Question: SQL for identifing the following query?
Which month shows the greatest amount of total dollars spent on travel and entrainment by customers in each region?

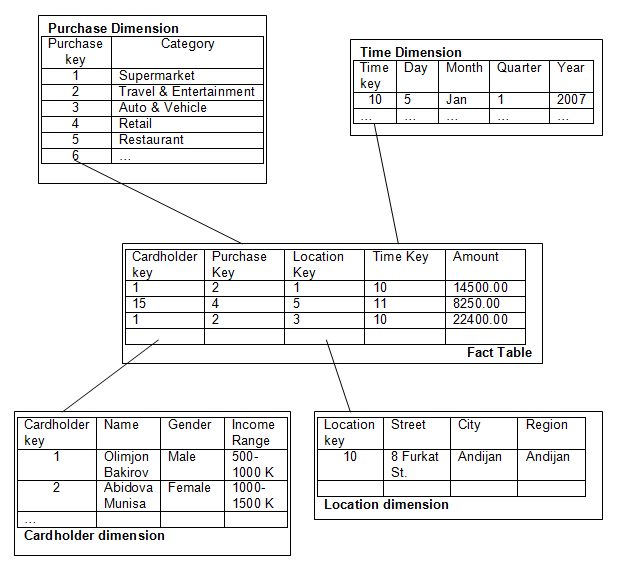
Answer: Based on the requirement.
By using the Join Condition we can achieve the desired result.
Please go through the query.
> select L.Region,T.Month,SUM(F.Amount) as Amount_Spent from Fact_Table F
Inner join time_table T on F.timekey = T.timekey
Inner join Location_table L on F.LocationKey = L.Locationekey where f.purchasekey = 2
Group by T.Month,L.Region